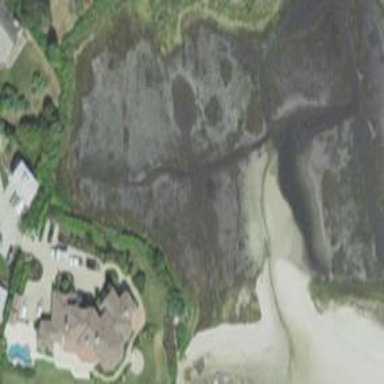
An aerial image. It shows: Saltmarsh wetland.